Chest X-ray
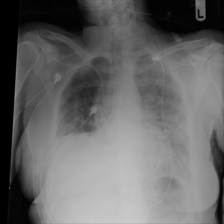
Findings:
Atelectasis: positive
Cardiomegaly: negative
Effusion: positive
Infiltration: negative
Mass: negative
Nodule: negative
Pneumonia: negative
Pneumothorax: negative
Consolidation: negative
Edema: negative
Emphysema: negative
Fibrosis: negative
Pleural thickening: negative
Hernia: negative